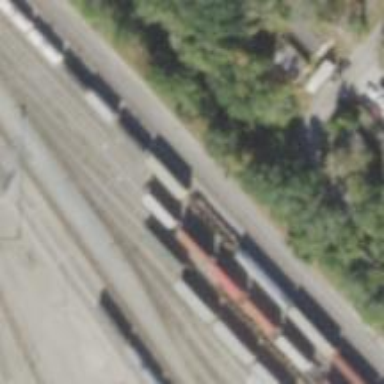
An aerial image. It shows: Railway yard in service.